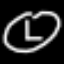
Label: clock